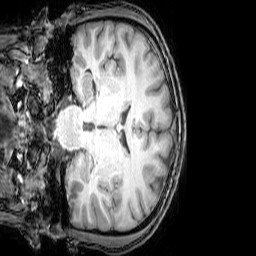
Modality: T1w
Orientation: coronal
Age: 22
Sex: male
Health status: healthy
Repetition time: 0.081 s
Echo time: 0.037 s